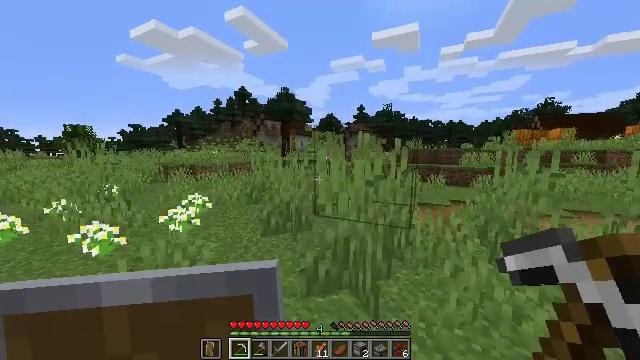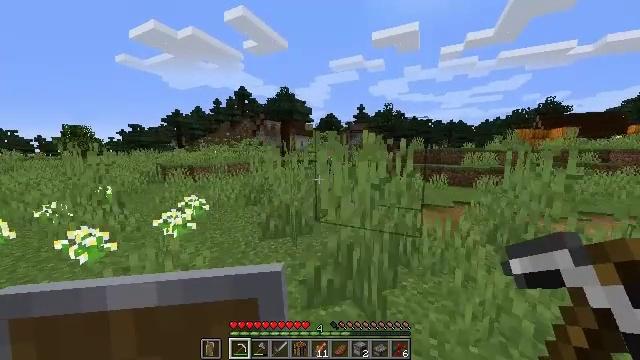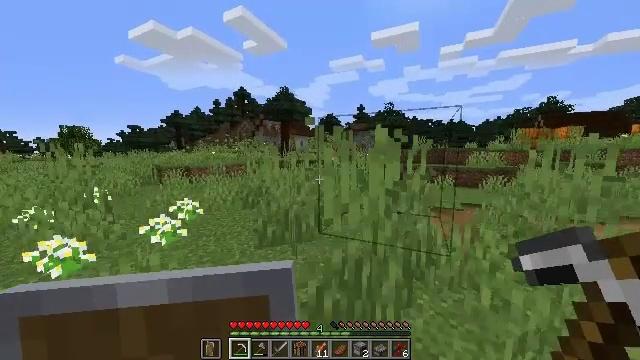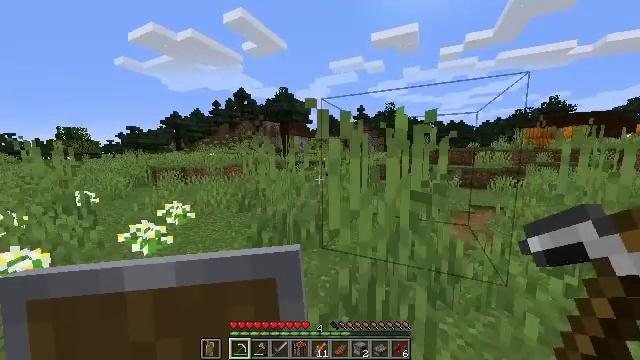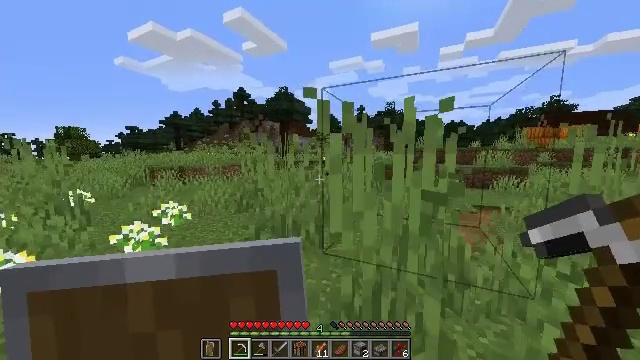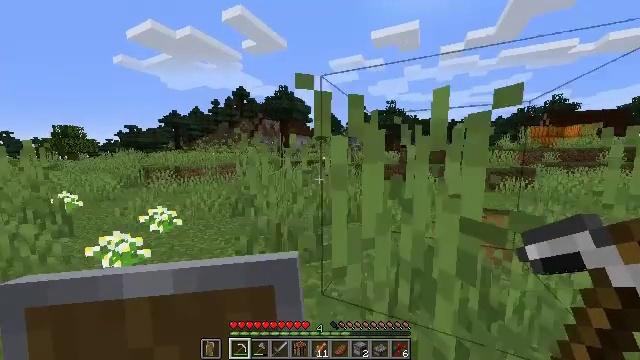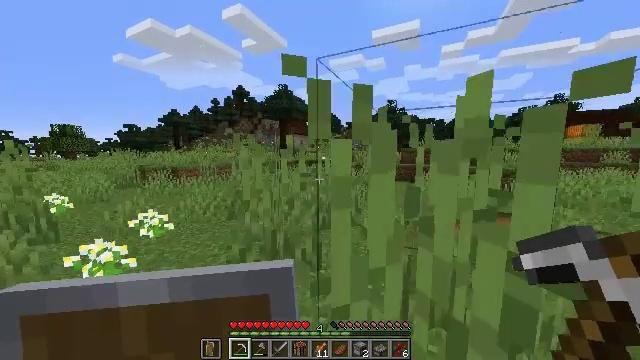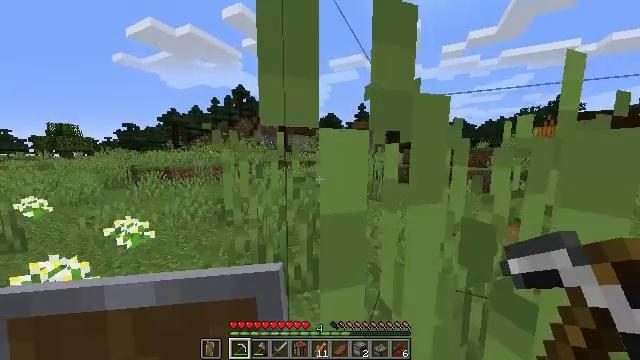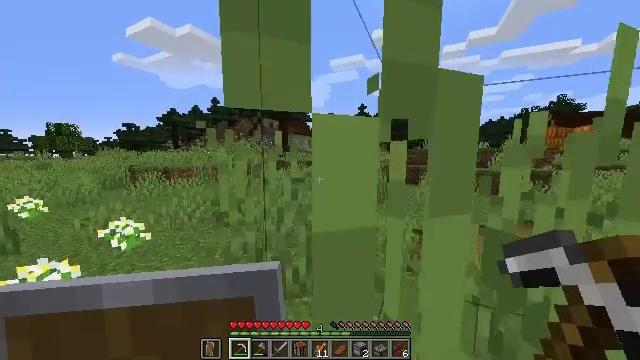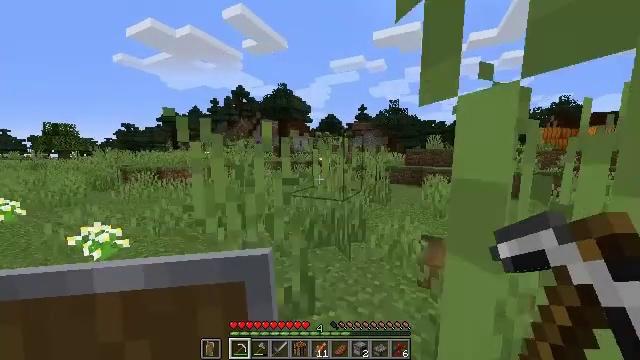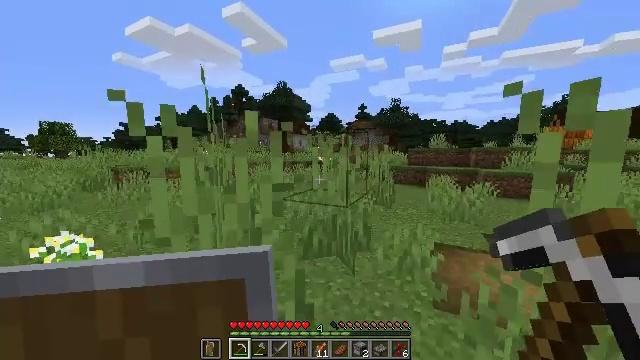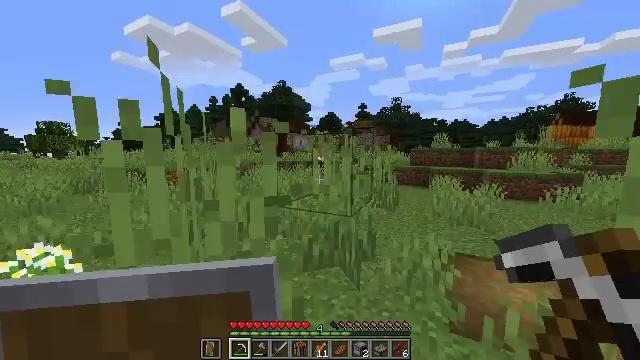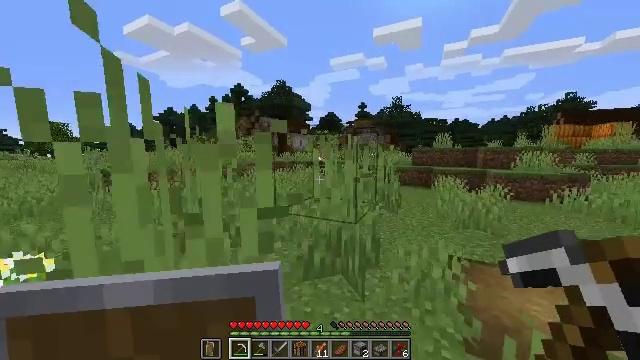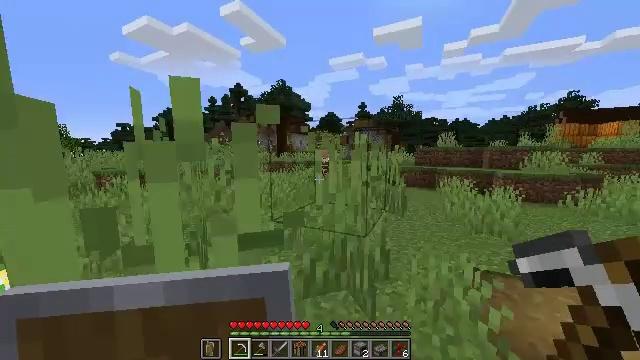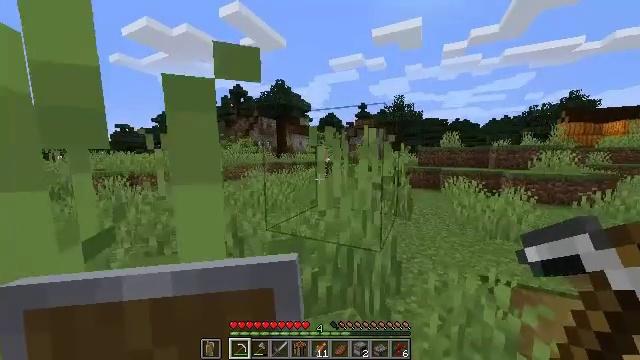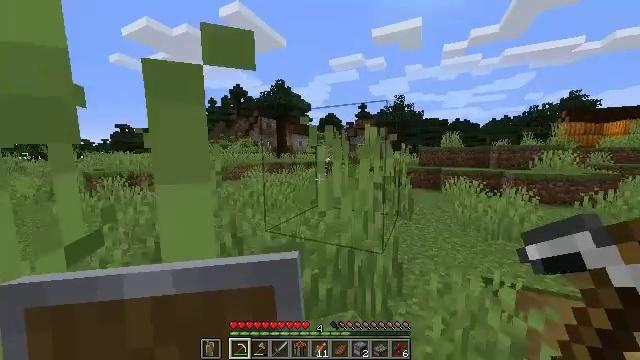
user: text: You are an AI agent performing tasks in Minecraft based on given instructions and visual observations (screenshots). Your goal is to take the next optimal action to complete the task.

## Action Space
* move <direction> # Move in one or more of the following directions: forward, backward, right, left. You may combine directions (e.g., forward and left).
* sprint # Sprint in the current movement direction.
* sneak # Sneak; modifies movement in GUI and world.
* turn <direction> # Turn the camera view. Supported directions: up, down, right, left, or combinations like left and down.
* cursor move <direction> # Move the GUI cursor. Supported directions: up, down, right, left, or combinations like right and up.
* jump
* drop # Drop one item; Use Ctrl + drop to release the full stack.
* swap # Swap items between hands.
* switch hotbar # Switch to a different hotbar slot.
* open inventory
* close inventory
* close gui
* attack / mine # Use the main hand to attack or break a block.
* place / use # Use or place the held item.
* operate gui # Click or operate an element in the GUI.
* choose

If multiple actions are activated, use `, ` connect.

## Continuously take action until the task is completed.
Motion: motion action
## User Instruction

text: Collect books by breaking the bookshelf.
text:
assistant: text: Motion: move forward
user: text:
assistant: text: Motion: move forward
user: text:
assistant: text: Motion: move forward
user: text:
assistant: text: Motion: move forward
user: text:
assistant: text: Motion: move forward
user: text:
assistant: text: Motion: move forward
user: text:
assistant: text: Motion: move forward
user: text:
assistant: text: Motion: move forward
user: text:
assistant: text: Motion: move forward
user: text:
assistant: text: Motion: move forward
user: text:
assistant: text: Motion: move forward
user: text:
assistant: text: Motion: move forward
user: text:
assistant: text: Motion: move forward
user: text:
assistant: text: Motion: move forward
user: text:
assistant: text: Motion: move forward
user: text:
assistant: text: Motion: move forward
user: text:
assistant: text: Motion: move forward
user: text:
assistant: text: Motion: move forward
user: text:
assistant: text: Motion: move forward
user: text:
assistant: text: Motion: move forward
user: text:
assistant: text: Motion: move forward
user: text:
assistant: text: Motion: move forward
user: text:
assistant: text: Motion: move forward
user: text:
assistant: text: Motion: move forward
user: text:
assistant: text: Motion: move forward
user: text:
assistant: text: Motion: move forward
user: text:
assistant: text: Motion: move forward
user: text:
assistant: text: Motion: move forward
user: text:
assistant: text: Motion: move forward
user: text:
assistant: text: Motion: move forward